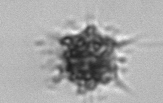
Label: Dictyocha